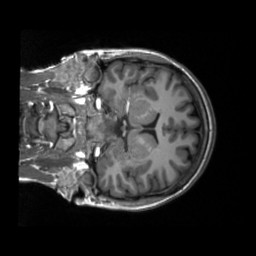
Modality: T1w
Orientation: coronal
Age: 31
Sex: female
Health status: ill
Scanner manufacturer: siemens
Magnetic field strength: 3 T
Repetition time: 2.3 s
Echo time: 0.00201 s